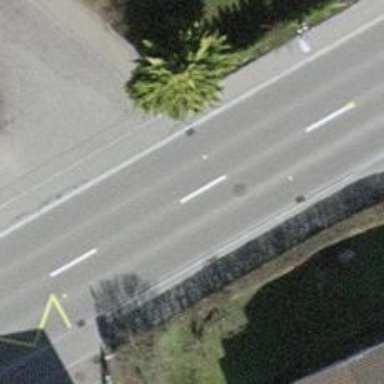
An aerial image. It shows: Secondary road with asphalt surface and sidewalks on both sides.